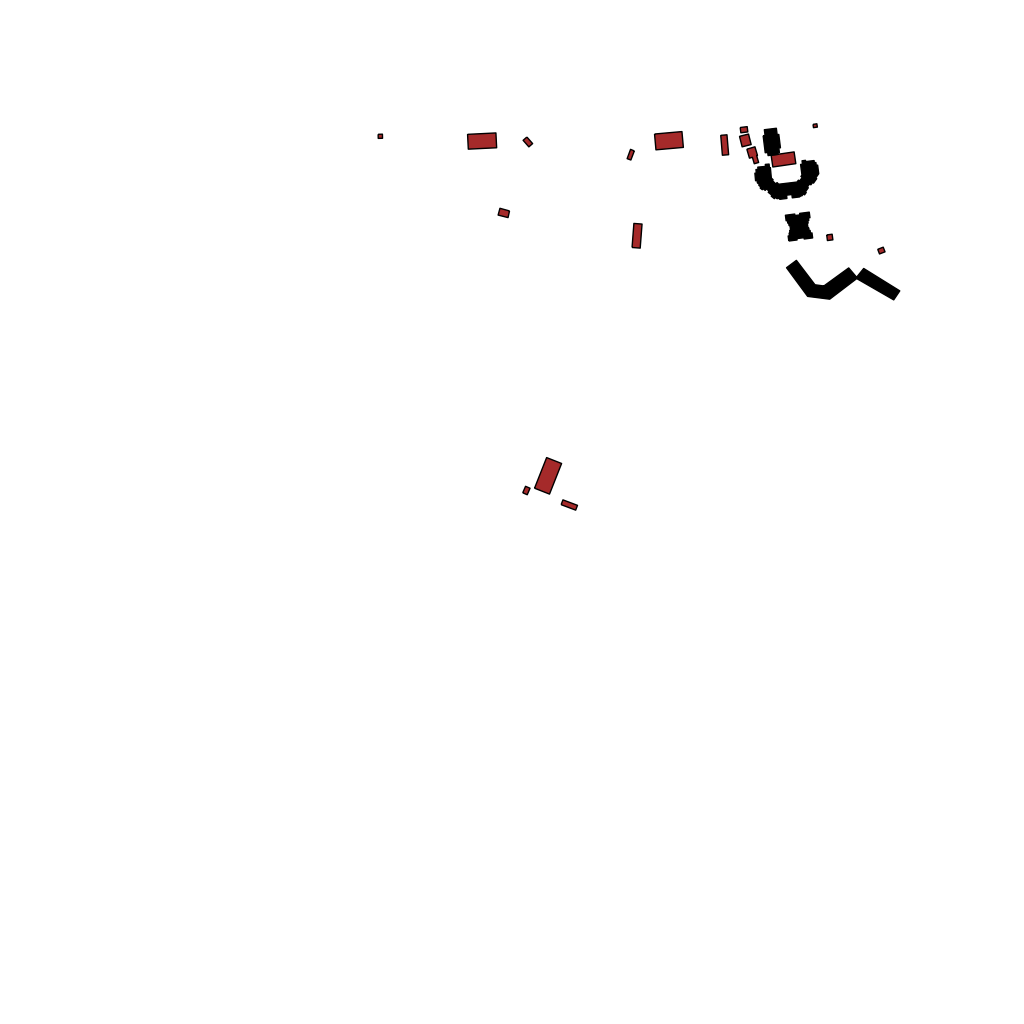
Tags: overhead vector_map, agriculture, industrial, recreation, residential, special, high_rise, individual_rise, density_1, Building, Facility, 1.0 km²